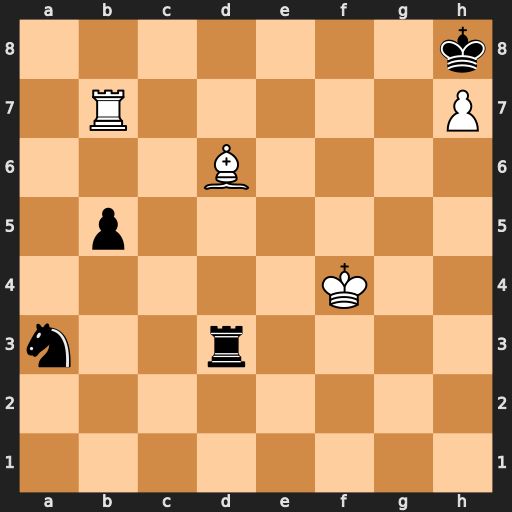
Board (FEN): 7k/1R5P/3B4/1p6/5K2/n2r4/8/8
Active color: w
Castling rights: -
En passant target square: -
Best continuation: Be5#